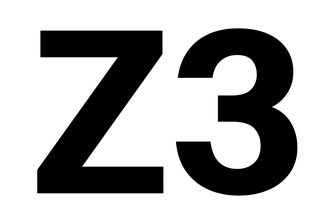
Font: InstrumentSans_Bold